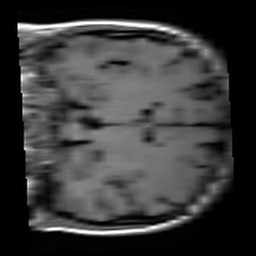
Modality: T1w
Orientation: coronal
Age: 21
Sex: female
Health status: healthy
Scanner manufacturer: siemens
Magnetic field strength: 3 T
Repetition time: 4.1 s
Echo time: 0.0085 s